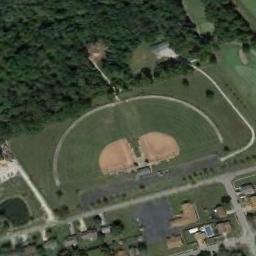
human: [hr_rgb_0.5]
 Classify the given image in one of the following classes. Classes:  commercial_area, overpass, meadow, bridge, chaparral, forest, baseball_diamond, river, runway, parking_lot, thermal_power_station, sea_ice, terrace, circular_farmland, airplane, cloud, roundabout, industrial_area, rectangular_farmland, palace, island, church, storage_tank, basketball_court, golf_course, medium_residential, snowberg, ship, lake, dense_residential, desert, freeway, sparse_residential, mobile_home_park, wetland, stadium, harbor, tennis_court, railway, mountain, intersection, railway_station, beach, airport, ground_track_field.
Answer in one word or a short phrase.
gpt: baseball_diamond